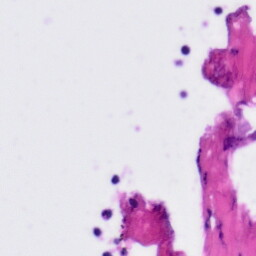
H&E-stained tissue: Tonsil